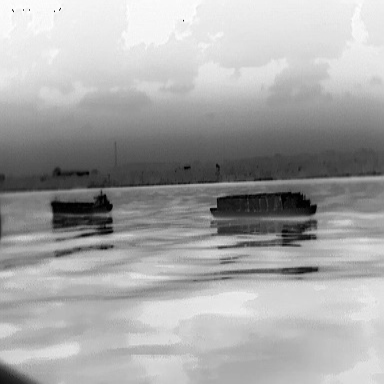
There are two objects shown in the infrared image, including a liner, and a fishing_boat.